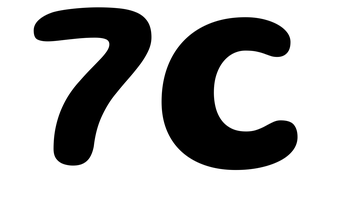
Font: Gluten_SemiBold